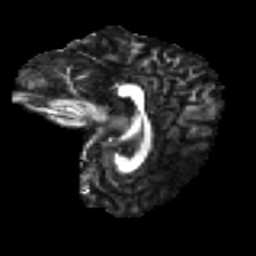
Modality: FA
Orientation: sagittal
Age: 31
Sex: female
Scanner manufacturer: ge
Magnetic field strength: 3 T
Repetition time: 7.8 s
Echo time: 0.0606 s